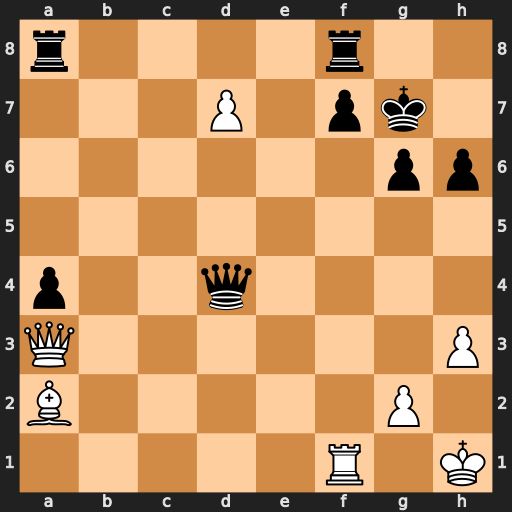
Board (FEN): r4r2/3P1pk1/6pp/8/p2q4/Q6P/B5P1/5R1K
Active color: w
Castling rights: -
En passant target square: -
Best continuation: Qe7 Kh8 Rxf7 Rxf7 Bxf7